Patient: sex M, age 34
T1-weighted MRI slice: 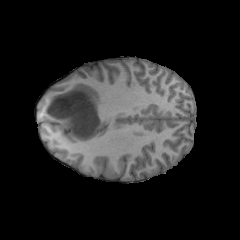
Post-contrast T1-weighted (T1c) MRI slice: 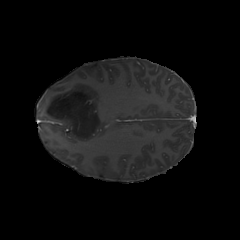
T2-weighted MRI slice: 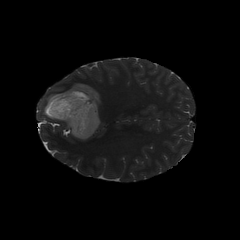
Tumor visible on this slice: yes
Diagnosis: Astrocytoma, IDH-mutant
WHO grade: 2